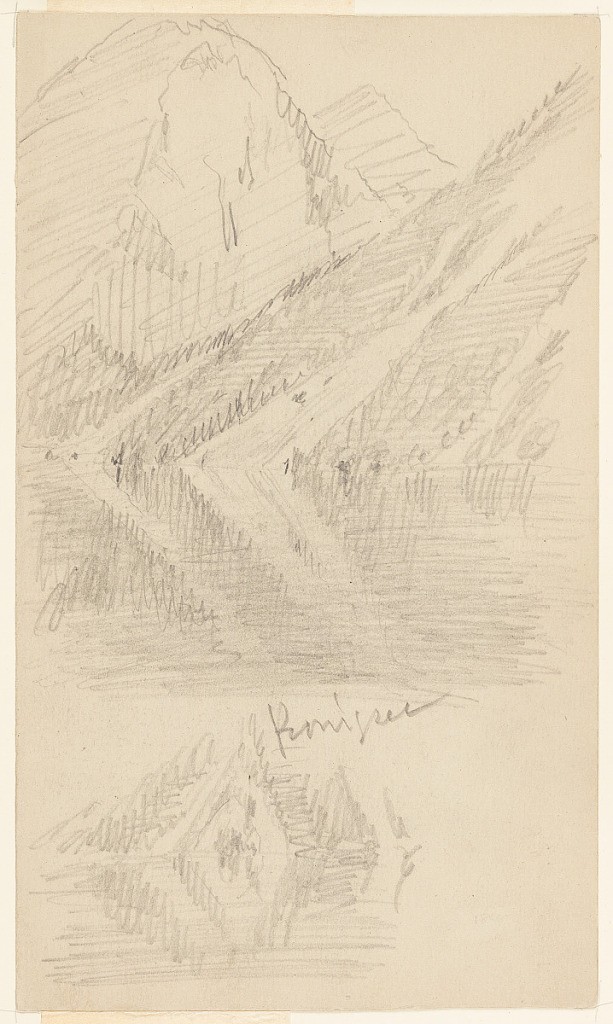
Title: Reflections on the Königssee, Bavaria (Germany)
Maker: Frederic Edwin Church, American, 1826–1900
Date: June - July 1868
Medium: Graphite on gray wove paper
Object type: Drawing
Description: Landscape sketch showing two views of steep mountainsides along the Königssee in Bavaria, present day Germany, and their reflections on the lake's placid waters below. The upper view, covering the majority of the leaf, shows a wooded slope diagonally descending into the water, with two rugged alpine peaks in the background. Below, a loosely-rendered mountainside is mirrored on the water's surface, creating an asymmetrical diamond shape.

Verso: Loosely rendered landscape sketch showing a view of a vibrant sunset above three overlapping, serrated mountain ridges. Puffy clouds hang just above their sharp peaks, with a variously-lit sky behind.